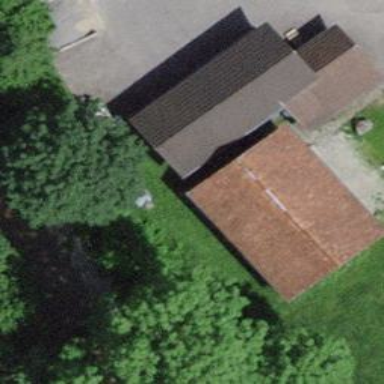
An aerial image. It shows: Warehouse building.